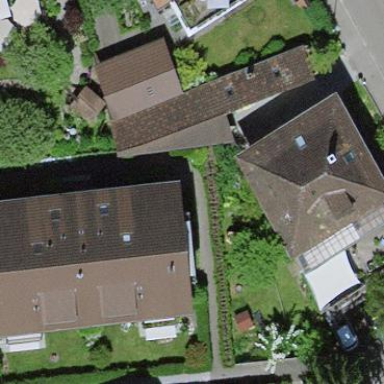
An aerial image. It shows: Gabled building with roof tiles. The roof orientation is along the structure.